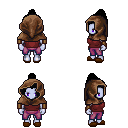
a pixel art fantasy rpg character, female body template, dark elf, purple skin, maroon sleeveless shirt, magenta pants, black long topknot hairstyle, cloth hood, leather bracers, brown slippers, four views (front, back, left, right), 2x2 character sprite sheet, small pixel art, hard edges, no anti-aliasing